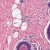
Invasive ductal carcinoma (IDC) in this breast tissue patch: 0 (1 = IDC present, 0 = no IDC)